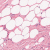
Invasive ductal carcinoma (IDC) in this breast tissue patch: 0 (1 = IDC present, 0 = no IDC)